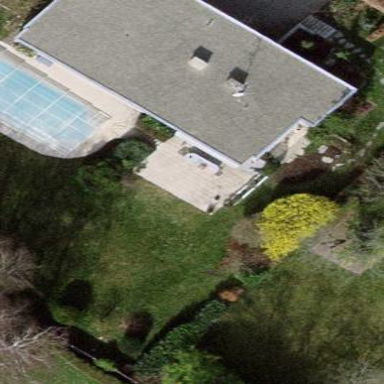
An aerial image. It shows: Semidetached house with flat roof.